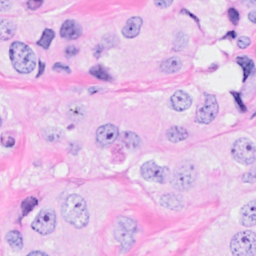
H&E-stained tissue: Breast